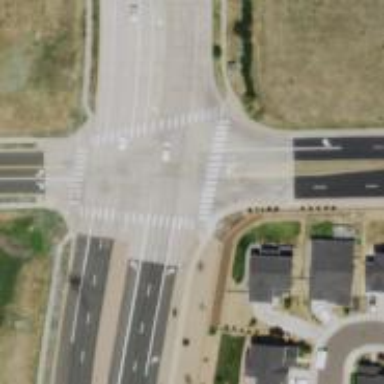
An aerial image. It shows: Marked road crossing.